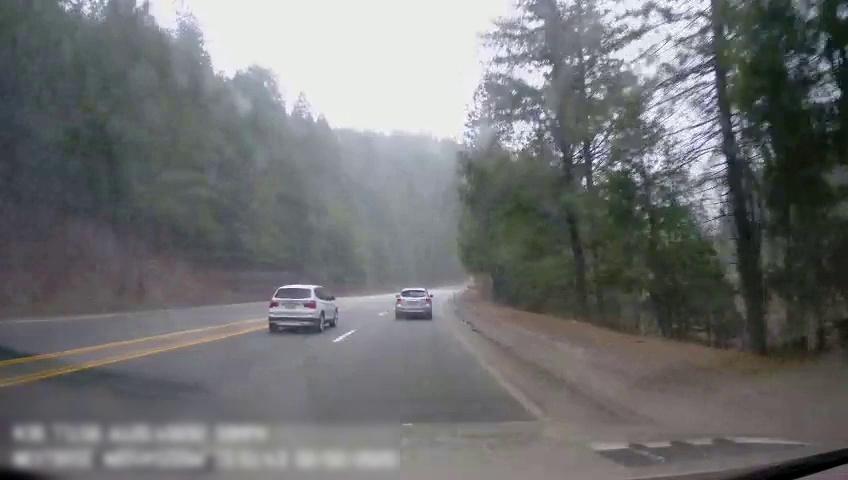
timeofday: Day
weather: Cloudy
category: Drivable Space
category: Vehicles | SUV
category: Vehicles | SUV
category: Lanes | Current Lane
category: Lanes | Current Lane
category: Lanes | Opposite Lane
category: Lanes | Alternate Lane
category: Lanes | Alternate Lane
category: Lanes | Alternate Lane